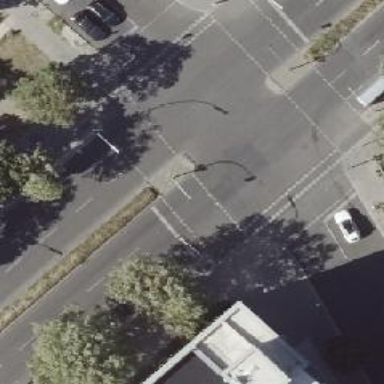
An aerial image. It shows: Secondary road with asphalt surface and cycle track on the right side.